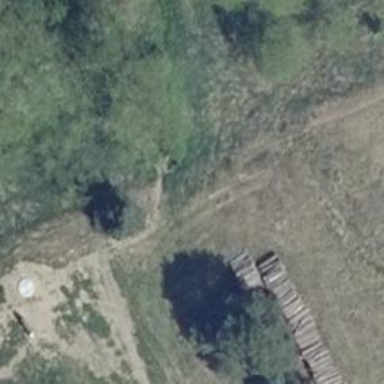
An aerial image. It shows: Culvert tunnel.